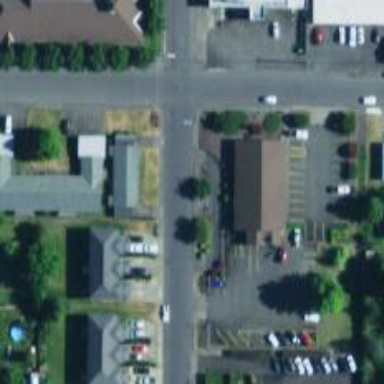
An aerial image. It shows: Post office.